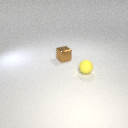
small brown metal cube to the left of small yellow rubber sphere